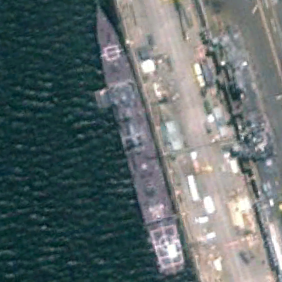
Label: cruiser